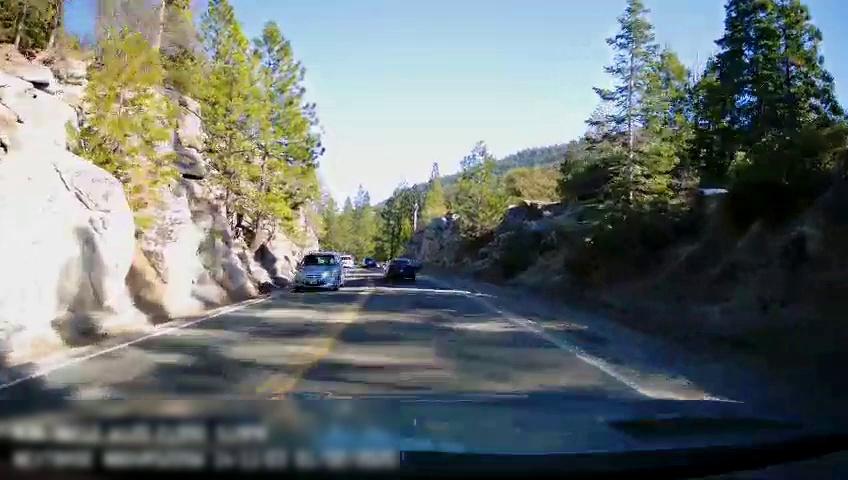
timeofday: Day
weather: Sunny
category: Drivable Space
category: Vehicles | Car
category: Vehicles | Car
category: Vehicles | SUV
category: Vehicles | Car
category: Lanes | Opposite Lane
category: Lanes | Current Lane
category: Lanes | Opposite Lane
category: Lanes | Current Lane